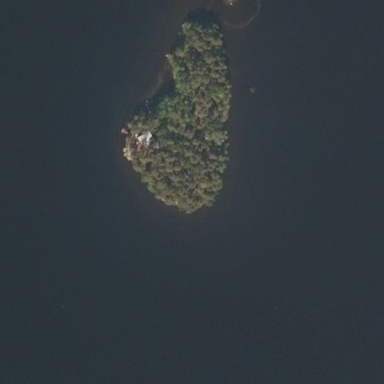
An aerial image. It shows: Island covered with woodland.